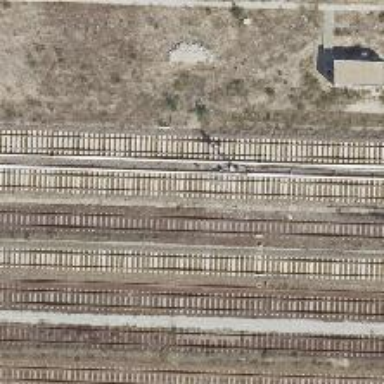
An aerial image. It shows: Railway signal.